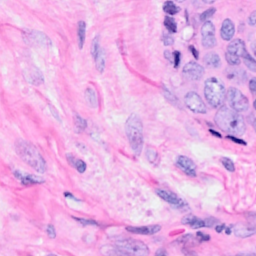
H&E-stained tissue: Breast